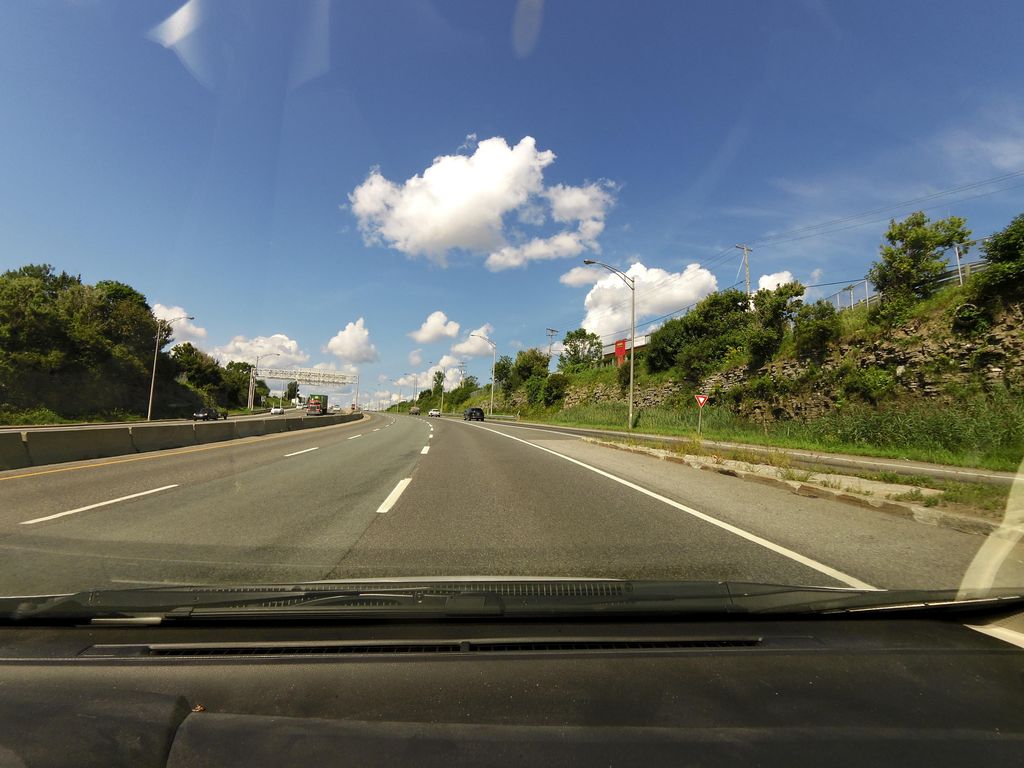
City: quebec_city